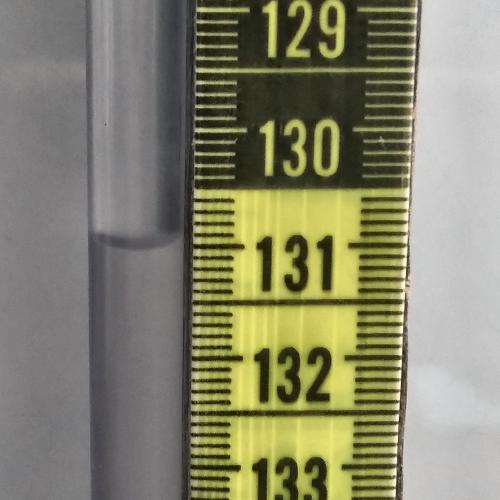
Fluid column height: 131.0 cm